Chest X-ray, PA view. Patient: 30 years old, sex M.
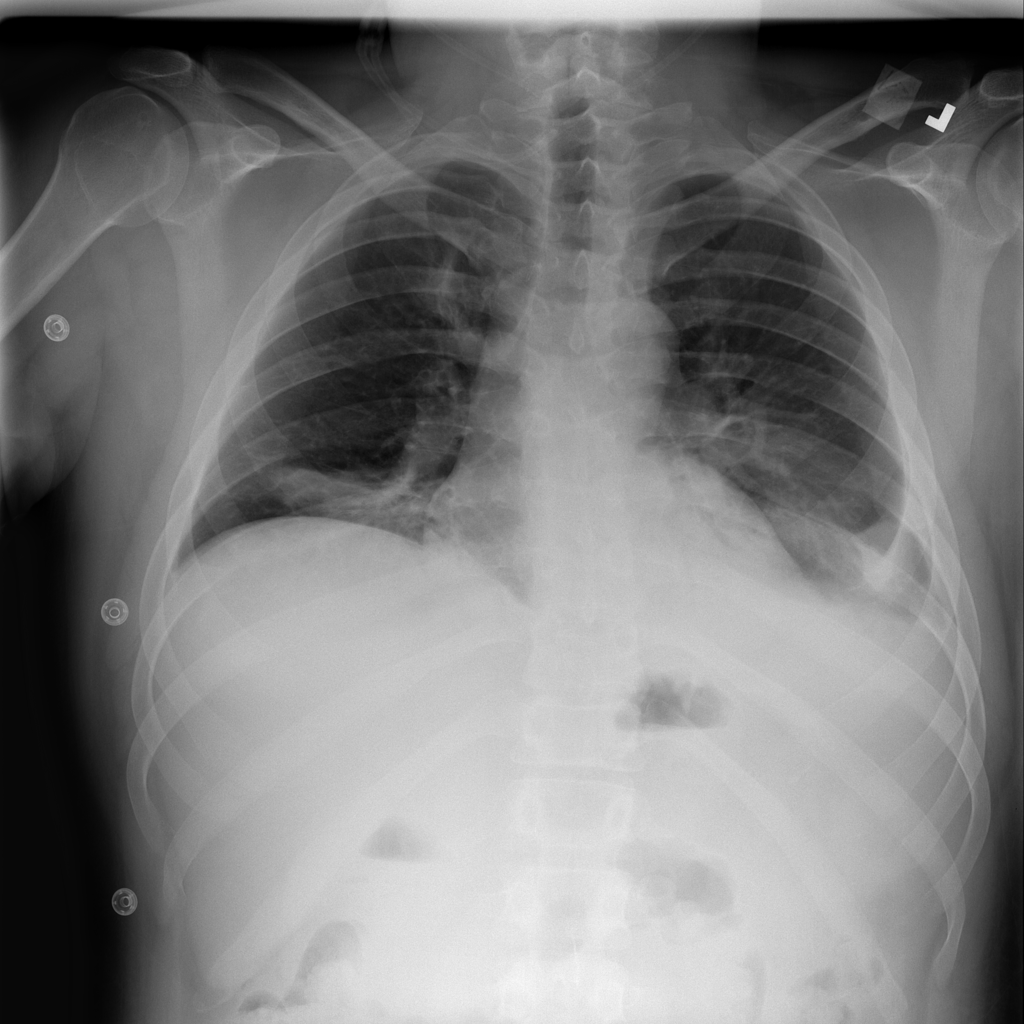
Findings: Atelectasis, Consolidation, Effusion